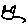
Label: cat